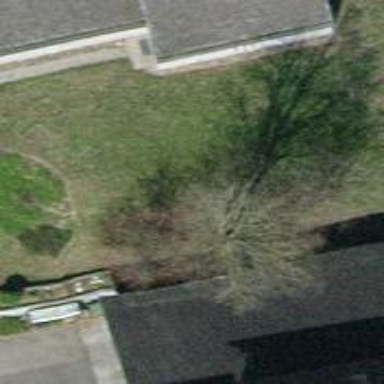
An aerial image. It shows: Broadleaved tree with lush leaves.